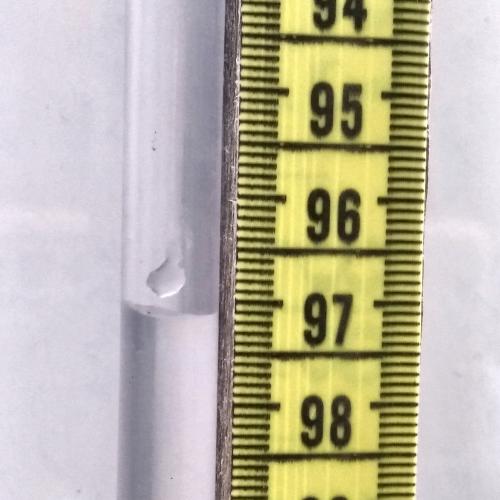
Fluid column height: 97.1 cm